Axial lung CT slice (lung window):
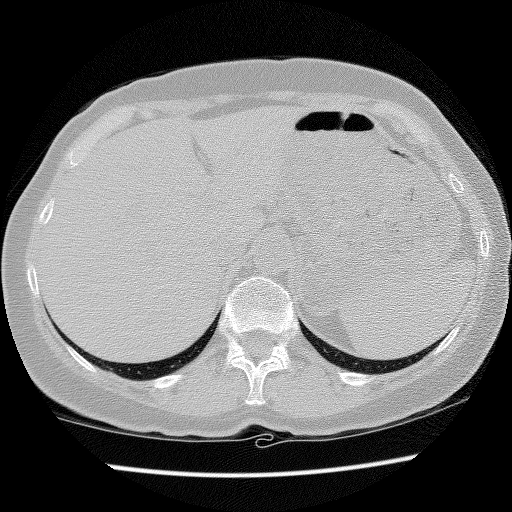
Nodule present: no